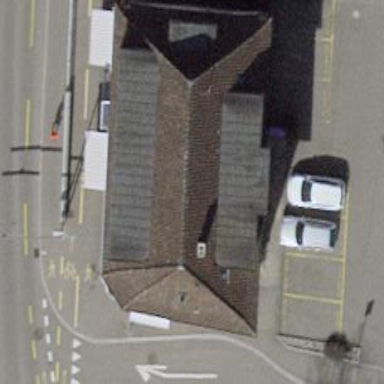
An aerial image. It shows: Café.